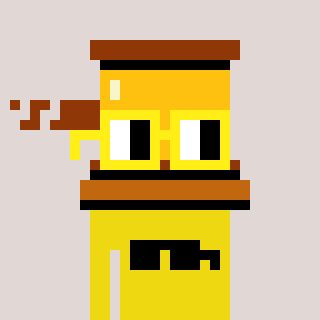
a pixel art character with square yellow glasses, a gavel-shaped head and a yellow-colored body on a warm background